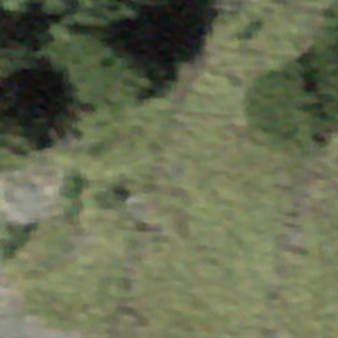
Label: other